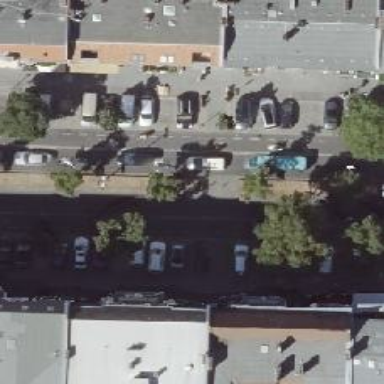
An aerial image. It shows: Secondary road with asphalt surface. Street side parking is available on the right.